Question: My situation is almost like this <URL>.
I grouped and suppressed the detail and displayed result on group header, but is summing all records rather summing the distinct one's .
Please suggest how to achieve this.

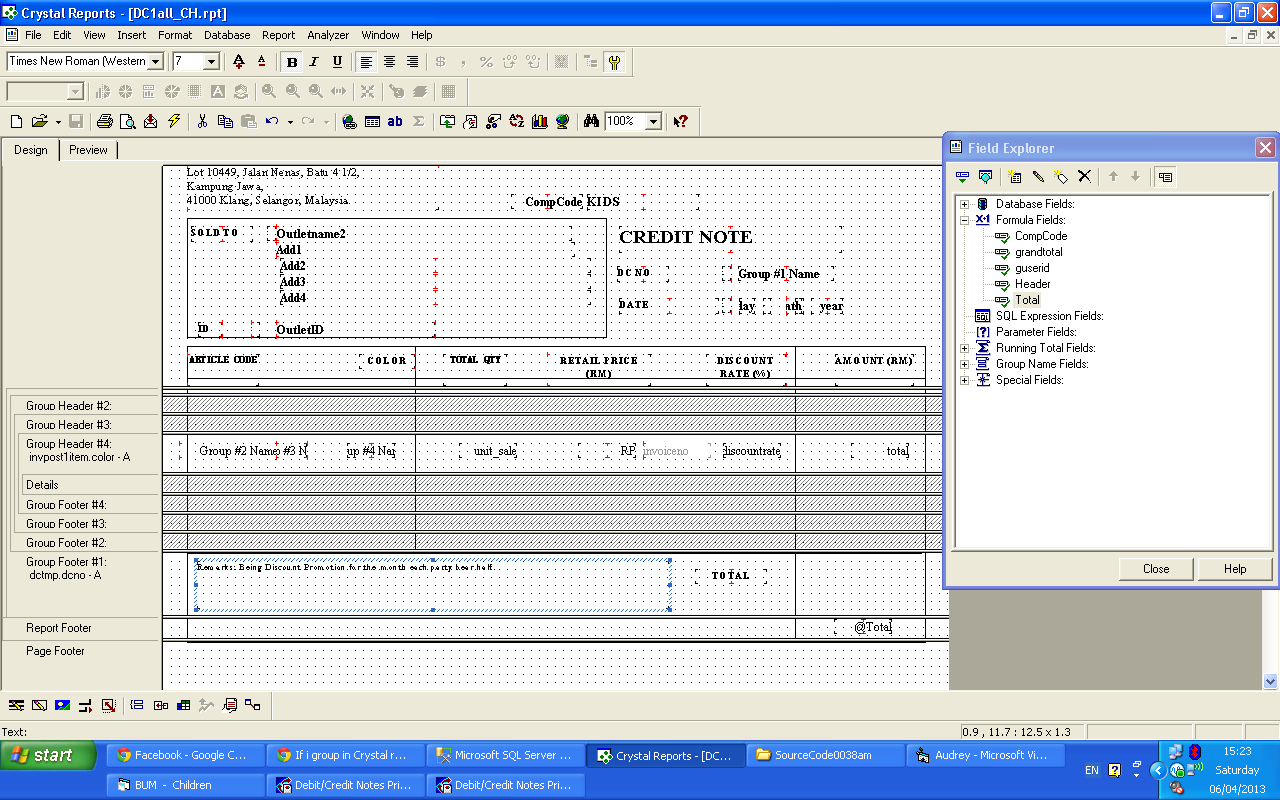
Answer: Assuming group 4 is the distinctly selected group, it should work with a running total. Set the 'Summary' field to the field you are totaling, the 'Evaluate' option to 'On change of group' (selecting group 4), and 'Reset' to 'Never'.
If you need to pull distinct records that are not grouped in group 4 (or one of the other groups), then you would probably have to write a running total manually. Then, you can use whatever logic makes sense for when to add to the total.
If they are not in any set order, you would have to be fancier, I'd personally use an array to keep track of which records have been added to the total. If a record is in the array, don't do anything, and if it isn't, add to the total and then add the record to the array.